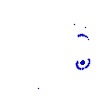
Particle: kaon